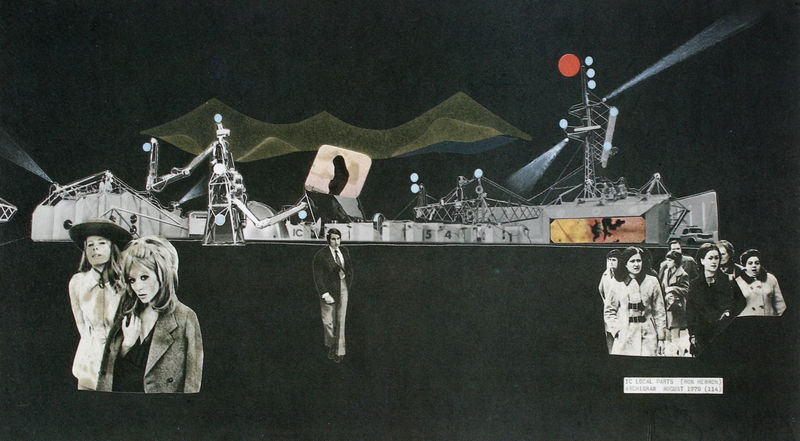
Titel: "Instant-City" Modellansicht, Collage
Künstler: Archigram
Schlagwörter: gruppe, frauen, ausschnitt, licht, männer, schwarz, gebäude, rot, arme, gitter, personen, schrift, modell, gebirge, formen, collage, maschine, plakat, schauspieler, nummern, gebige, lichtmast, roboter, scheinwerfeer, flutlicht